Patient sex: M
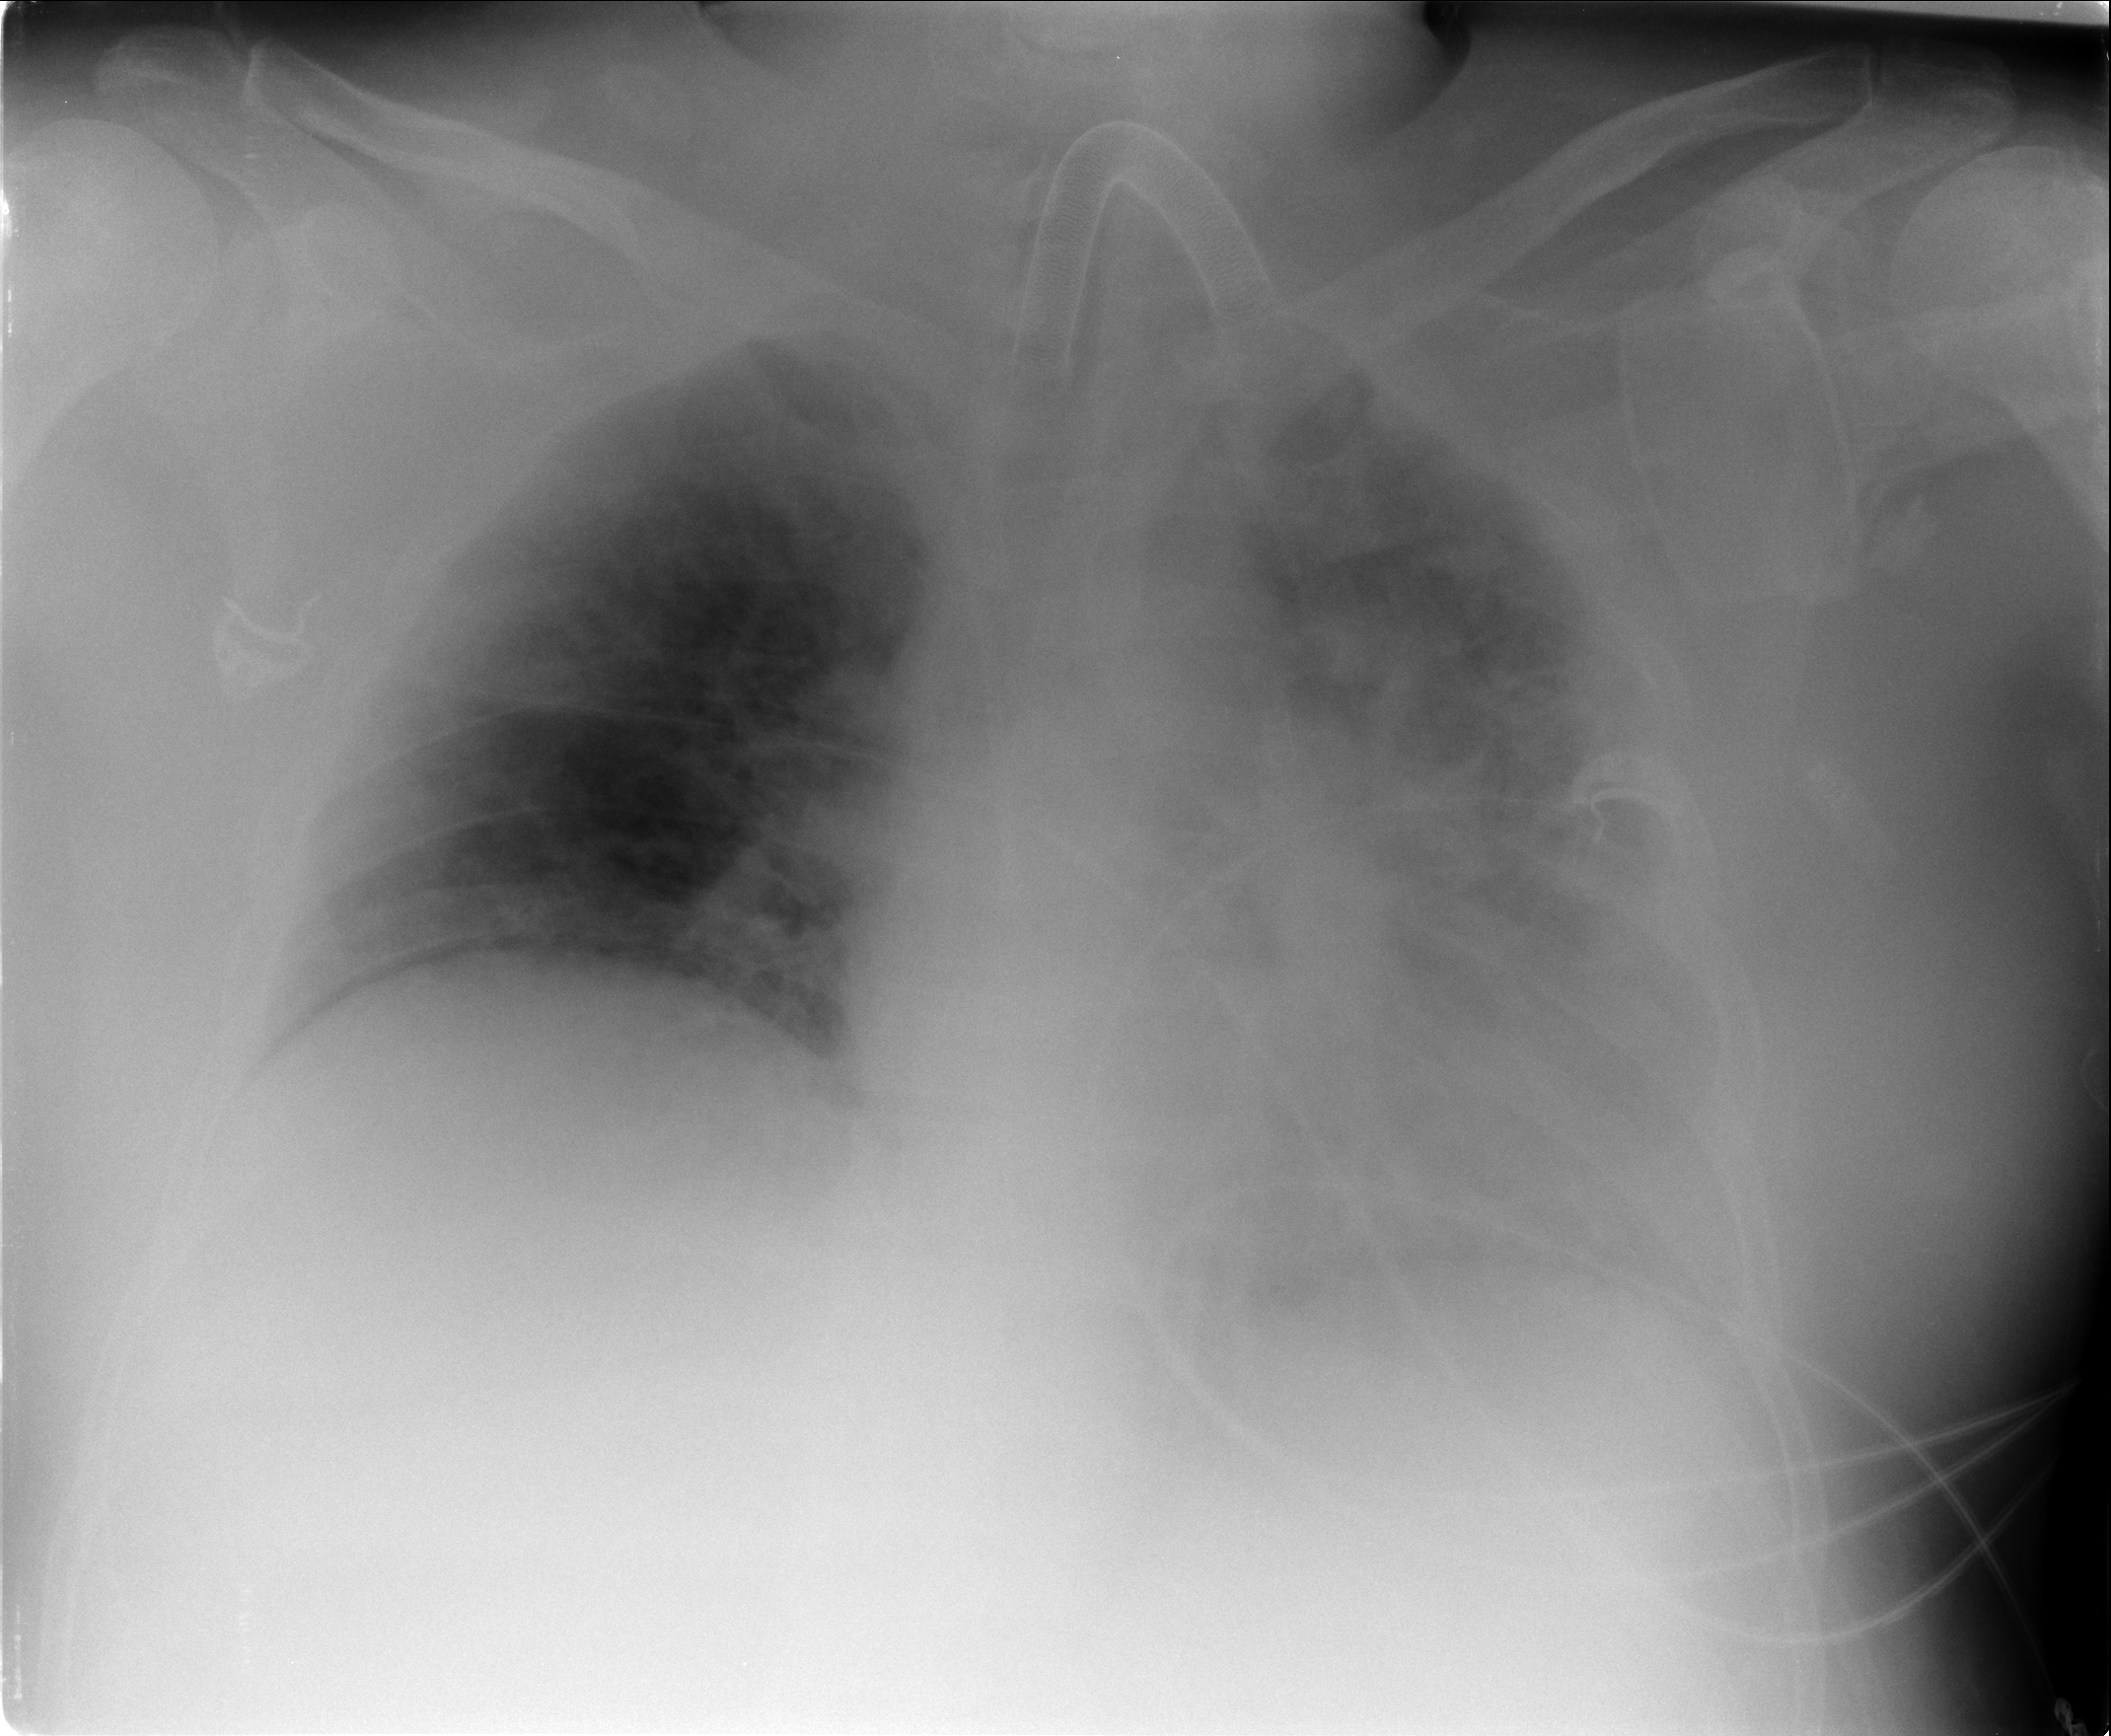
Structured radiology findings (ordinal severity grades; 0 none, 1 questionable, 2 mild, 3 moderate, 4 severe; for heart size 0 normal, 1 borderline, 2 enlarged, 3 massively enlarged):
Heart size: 2
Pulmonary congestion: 2
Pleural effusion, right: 0
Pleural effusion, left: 2
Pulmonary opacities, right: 0
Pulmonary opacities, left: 3
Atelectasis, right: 0
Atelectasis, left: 3